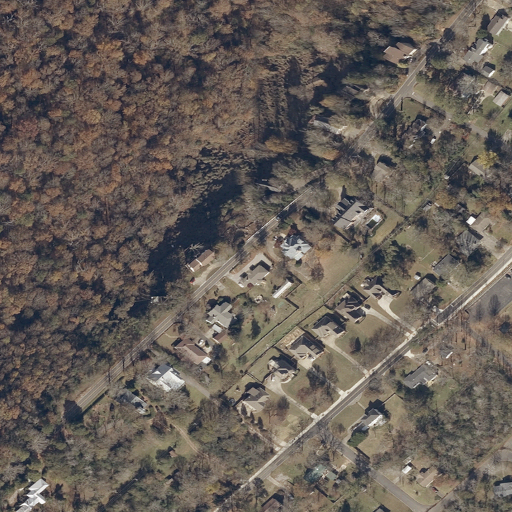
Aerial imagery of ridge(s) in Alabama named Shades Mountain containing open development, deciduous forest, low intensity development, mixed forest, pasture, evergreen forest, and medium intensity development